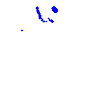
Particle: pion